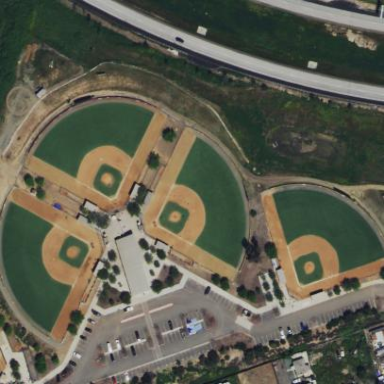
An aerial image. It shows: Baseball pitch for leisure land.